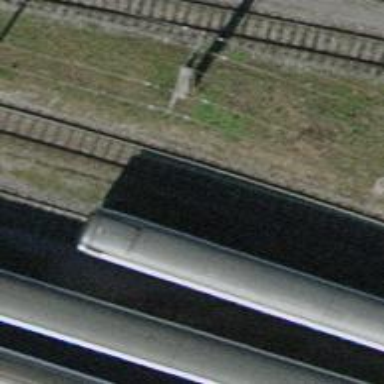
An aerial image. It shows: Railway yard with one track in service.